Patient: sex M, age 85
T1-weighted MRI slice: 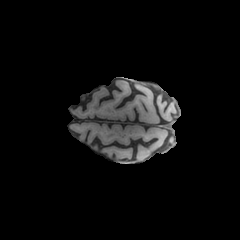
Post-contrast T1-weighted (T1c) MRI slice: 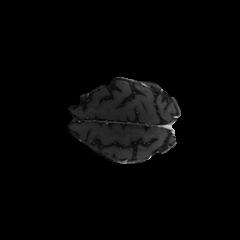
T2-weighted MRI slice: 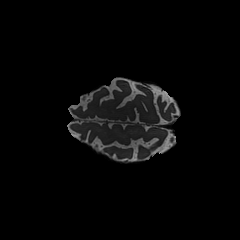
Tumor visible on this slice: yes
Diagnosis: Glioblastoma, IDH-wildtype
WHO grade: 4